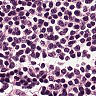
Metastatic tissue present: no